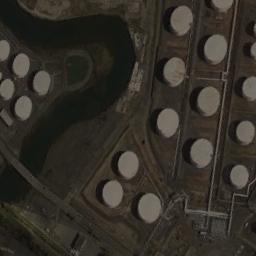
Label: storage_tank